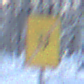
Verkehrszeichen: EndeUmleitung
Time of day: MorningAfternoon
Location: Outdoor (Nature)
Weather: Clear
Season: Winter
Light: Natural